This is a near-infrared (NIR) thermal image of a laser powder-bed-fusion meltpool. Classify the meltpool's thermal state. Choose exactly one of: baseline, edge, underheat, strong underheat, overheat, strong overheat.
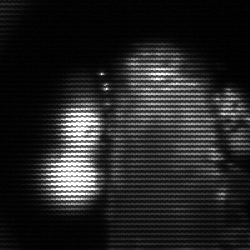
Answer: strong underheat